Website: crate-barrel
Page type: billing-address
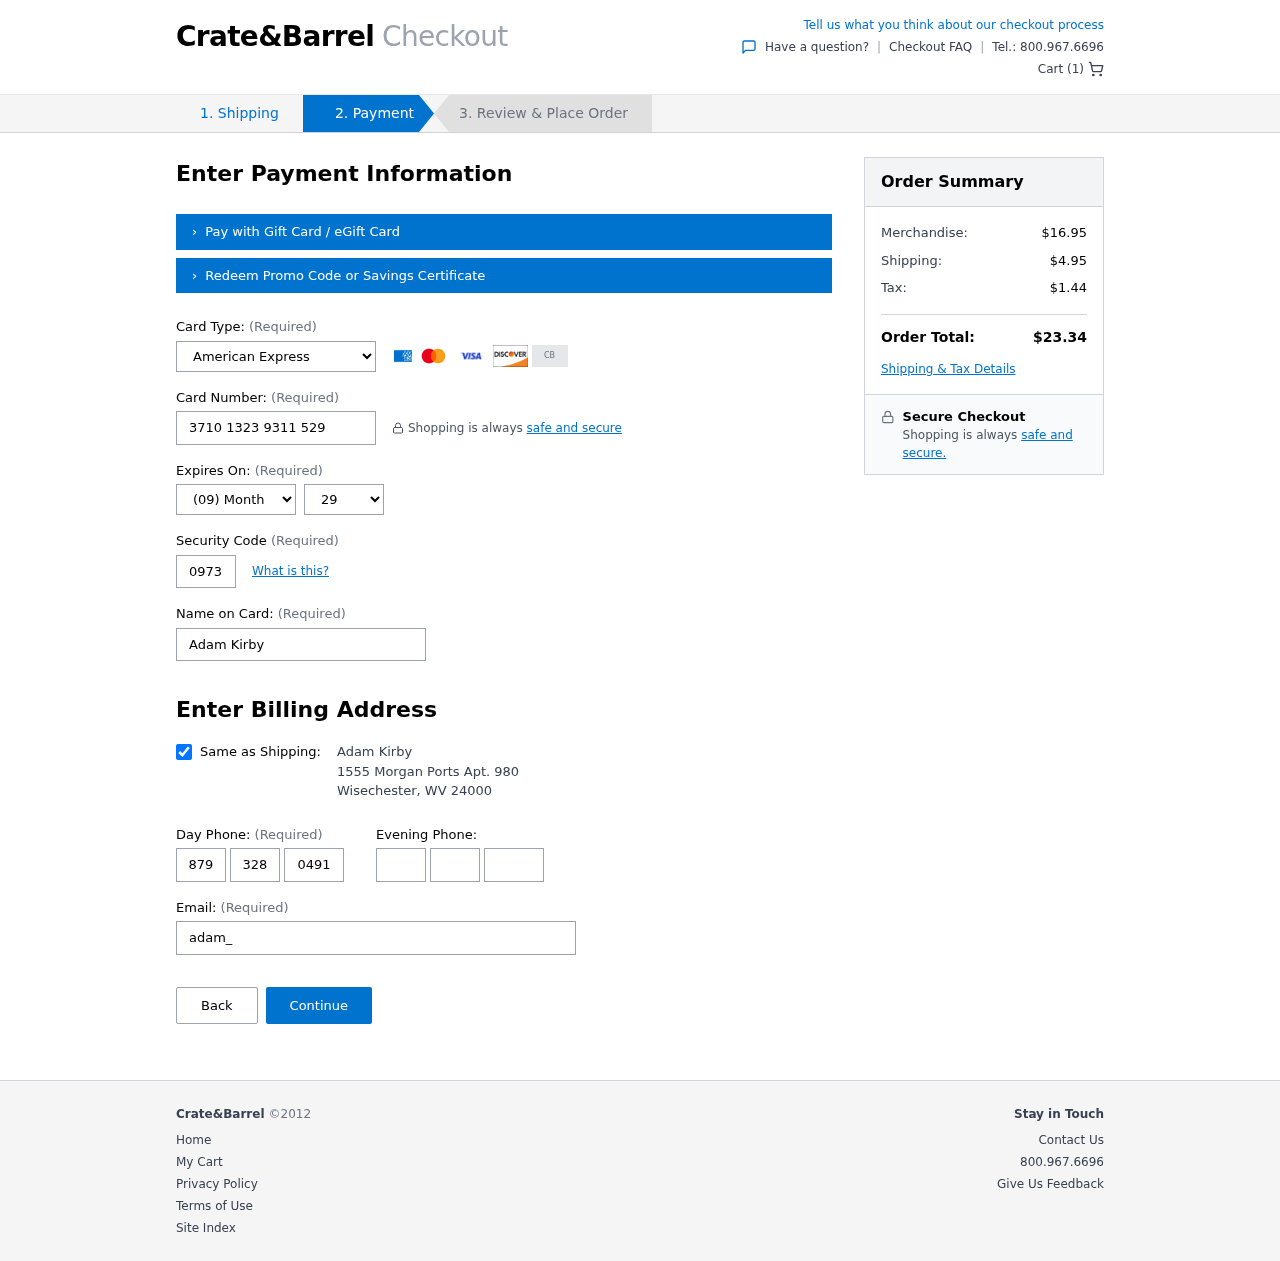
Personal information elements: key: PII_CARD_CVV
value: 0973
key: PII_CARD_EXPIRY_MONTH
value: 09
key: PII_CARD_EXPIRY_YEAR
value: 29
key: PII_CARD_NUMBER
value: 3710 1323 9311 529
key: PII_CARD_TYPE
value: American Express
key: PII_CITY
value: Wisechester
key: PII_EMAIL
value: adam_kirby@gmail.com
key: PII_FULLNAME
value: Adam Kirby
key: PII_PHONE_AREA
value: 879
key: PII_PHONE_PREFIX
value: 328
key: PII_PHONE_SUFFIX
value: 0491
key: PII_POSTCODE
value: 24000
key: PII_STATE_ABBR
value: WV
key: PII_STREET
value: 1555 Morgan Ports Apt. 980
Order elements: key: ORDER_NUM_ITEMS
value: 1
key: ORDER_SUBTOTAL
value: $16.95
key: ORDER_SHIPPING_COST
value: $4.95
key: ORDER_TAX
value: $1.44
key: ORDER_TOTAL
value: $23.34